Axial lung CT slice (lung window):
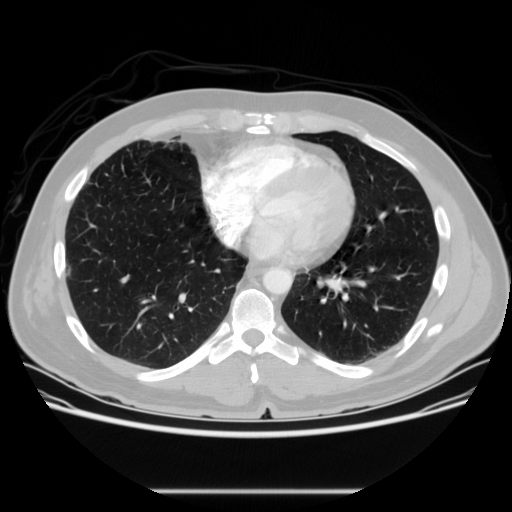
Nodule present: no